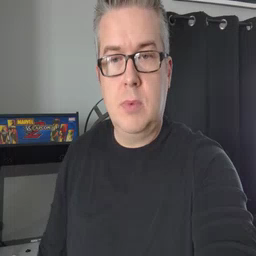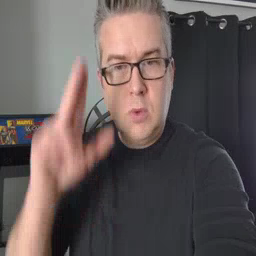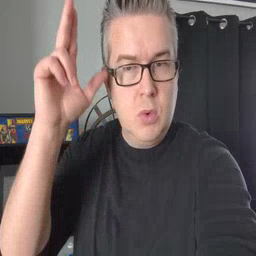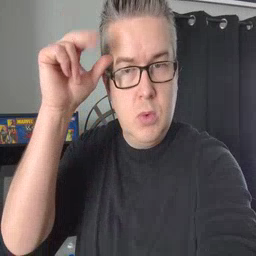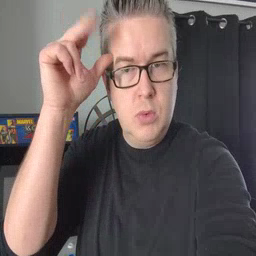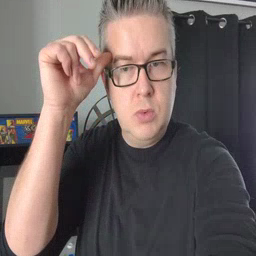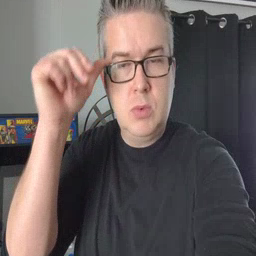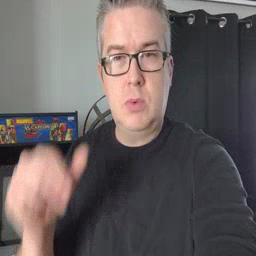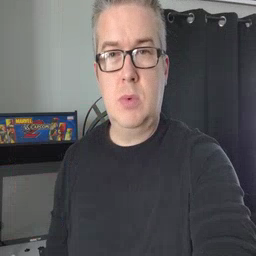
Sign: horse